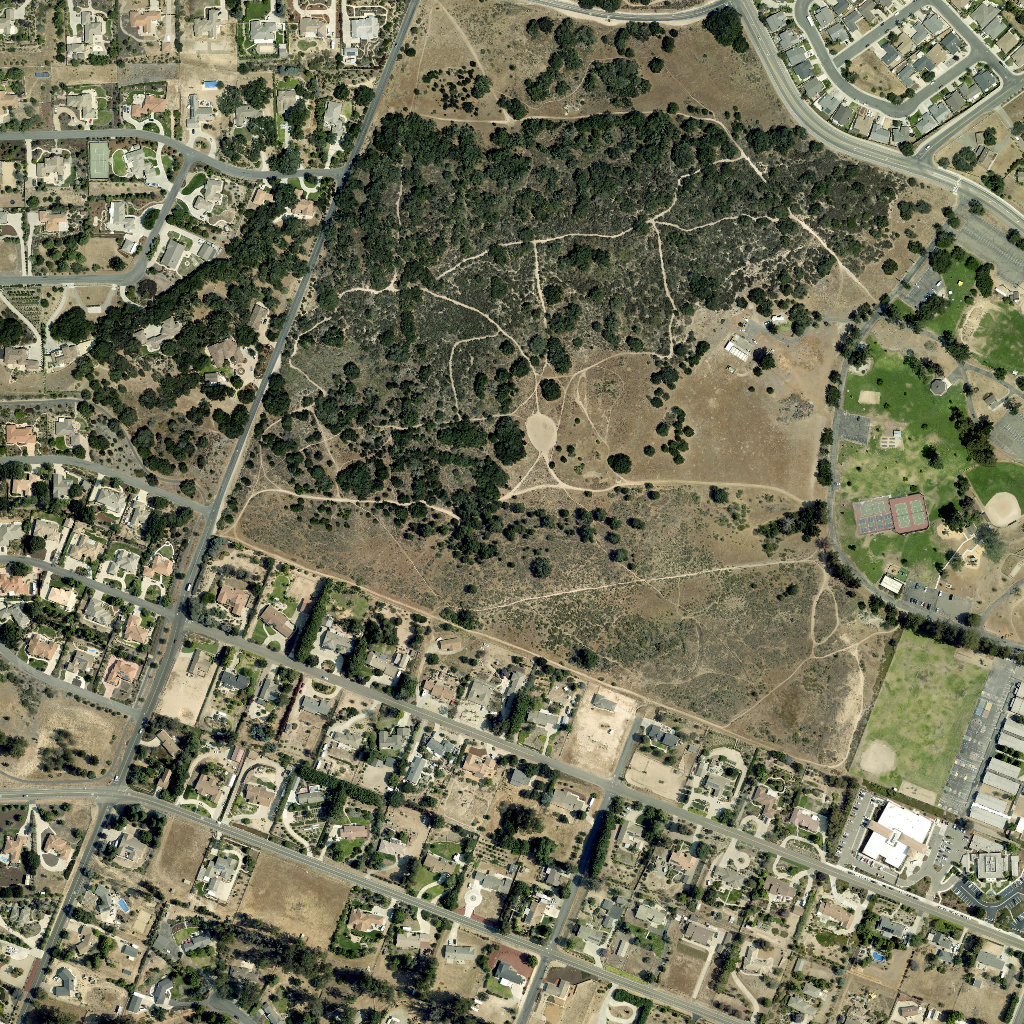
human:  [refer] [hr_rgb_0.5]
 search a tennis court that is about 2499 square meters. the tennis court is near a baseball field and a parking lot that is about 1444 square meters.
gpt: <box>[[83, 47, 90, 53, 0]]</box>

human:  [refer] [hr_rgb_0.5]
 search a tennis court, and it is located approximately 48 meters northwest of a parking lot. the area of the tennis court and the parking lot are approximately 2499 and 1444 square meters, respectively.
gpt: <box>[[83, 47, 90, 53, 0]]</box>

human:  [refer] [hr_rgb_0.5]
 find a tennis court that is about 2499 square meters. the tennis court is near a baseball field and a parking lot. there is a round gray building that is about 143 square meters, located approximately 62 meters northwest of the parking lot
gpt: <box>[[83, 47, 90, 53, 0]]</box>

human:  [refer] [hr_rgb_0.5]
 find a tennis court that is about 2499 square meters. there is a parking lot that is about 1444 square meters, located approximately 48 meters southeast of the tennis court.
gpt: <box>[[83, 47, 90, 53, 0]]</box>

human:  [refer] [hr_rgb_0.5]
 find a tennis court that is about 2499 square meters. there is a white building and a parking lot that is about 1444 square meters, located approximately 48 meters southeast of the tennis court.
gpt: <box>[[83, 47, 90, 53, 0]]</box>

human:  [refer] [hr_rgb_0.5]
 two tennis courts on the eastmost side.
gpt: <box>[[87, 48, 90, 51, 0]]</box>